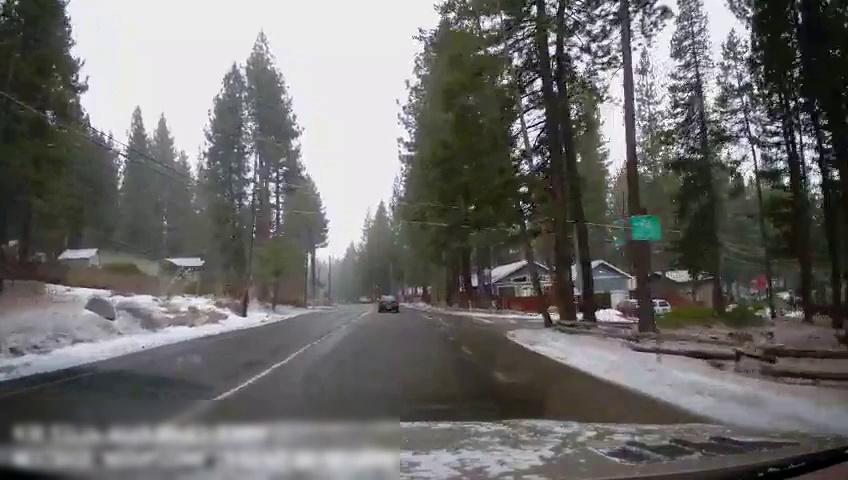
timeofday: Day
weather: Snowy
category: Drivable Space
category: Vehicles | SUV
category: Vehicles | SUV
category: Vehicles | SUV
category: Lanes | Current Lane
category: Lanes | Current Lane
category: Traffic | Signs